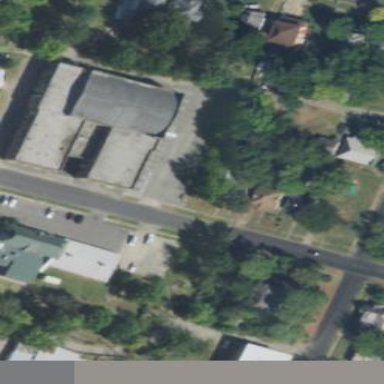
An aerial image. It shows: Community centre building.